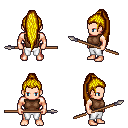
a pixel art fantasy rpg character, male body template, human, light skin, brown sleeveless shirt, white pants, blonde extra-long topknot hairstyle, spear, four views (front, back, left, right), 2x2 character sprite sheet, small pixel art, hard edges, no anti-aliasing